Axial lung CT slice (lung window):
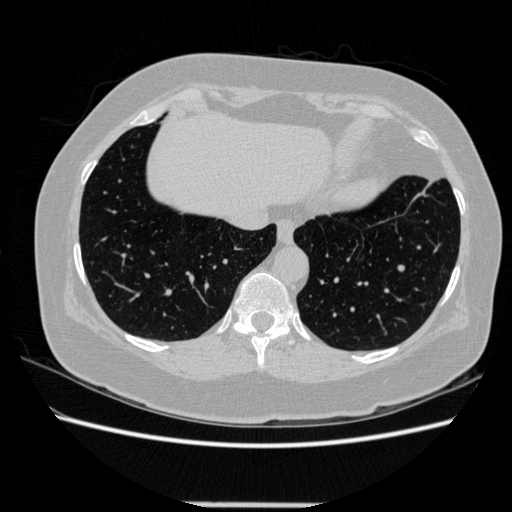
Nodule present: no